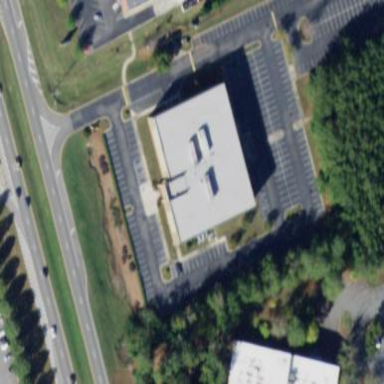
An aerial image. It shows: Office building.